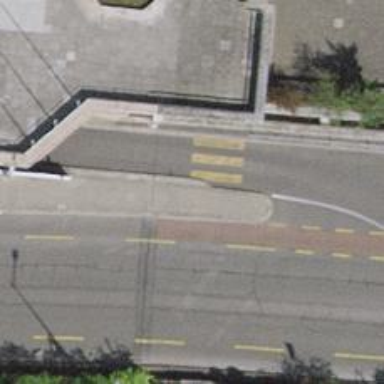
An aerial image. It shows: Raised kerb.